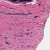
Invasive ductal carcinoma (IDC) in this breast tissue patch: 0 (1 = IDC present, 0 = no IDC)